Question: I've been reading a almost everything I find about Spree promotions but i didn't find the way to define a new trigger for promotions.
I only find how to define actions and rules but nothing about defining events. I already know that it uses ActiveSupport::Notifications but i can't find the way to get through this.

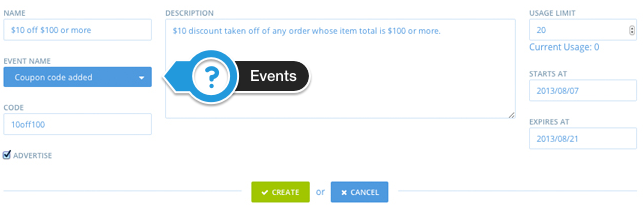
Answer: This is a bit of a tough one. The first thing you'll need to do is fire an event when your condition occurs. <URL> in the common controller helpers delegates that to ActiveSupport::Notification.
Then you'll need to decorate Spree::Promotion to add a new Activator like this <URL>.
<URL>, so you'll need to extend that code to do whatever you'd like on your event.
Hope that gives you somewhere to get started.